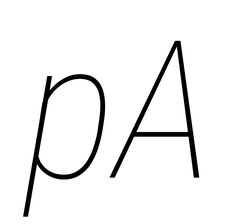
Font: Roboto-Italic_Condensed_Thin_Italic